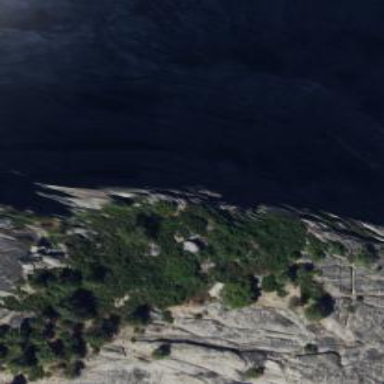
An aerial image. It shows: Cliff in nature.